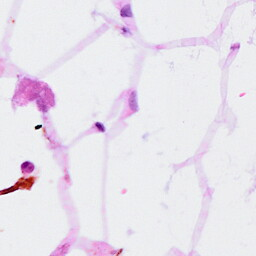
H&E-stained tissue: Breast